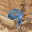
Label: 9